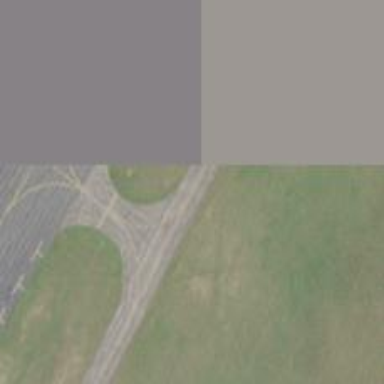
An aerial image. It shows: Image of taxiway at airport.